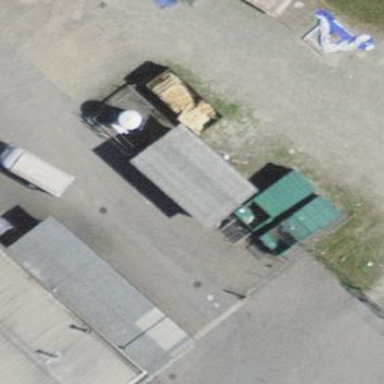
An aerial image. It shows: Industrial building.